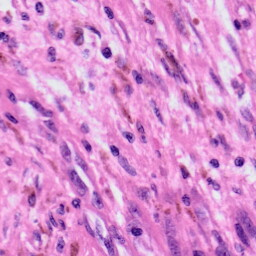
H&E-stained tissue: Skin